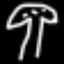
Label: mushroom